Field crop: maize
Growth stage: 2
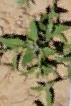
Species: atriplex